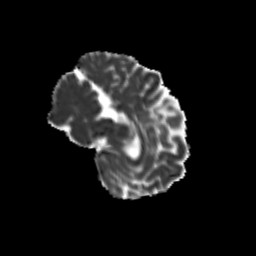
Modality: MD
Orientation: sagittal
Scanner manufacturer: siemens
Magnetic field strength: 3 T
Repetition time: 9.2 s
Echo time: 0.084 s